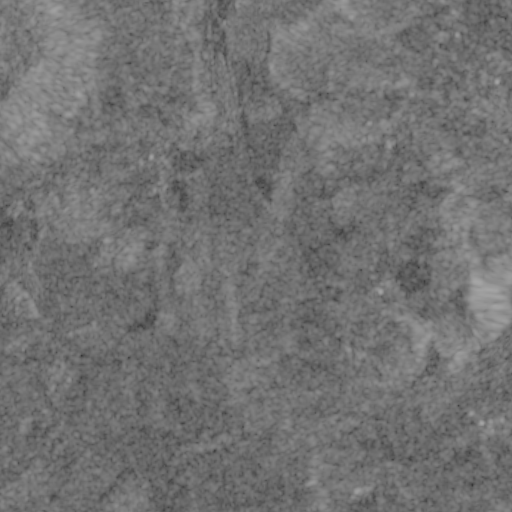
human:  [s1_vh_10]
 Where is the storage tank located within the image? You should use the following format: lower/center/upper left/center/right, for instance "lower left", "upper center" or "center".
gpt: The storage tank is located in the upper right of the image.
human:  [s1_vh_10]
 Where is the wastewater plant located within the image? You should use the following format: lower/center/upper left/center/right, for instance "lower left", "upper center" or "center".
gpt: The wastewater plant is located in the lower right of the image.
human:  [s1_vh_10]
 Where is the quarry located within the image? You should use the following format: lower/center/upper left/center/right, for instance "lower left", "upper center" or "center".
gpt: There is no quarry in the image.

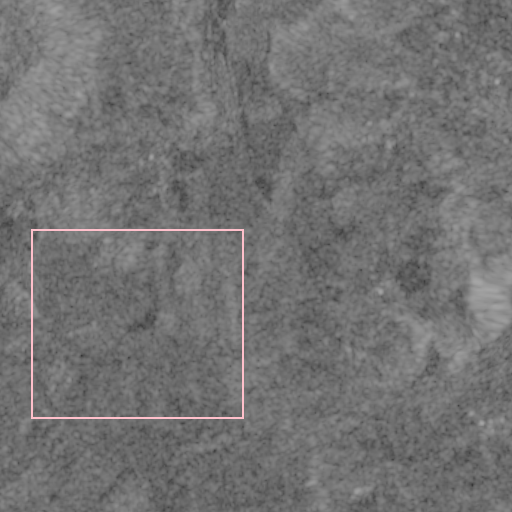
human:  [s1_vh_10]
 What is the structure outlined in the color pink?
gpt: The structure outlined in pink is a crop field.
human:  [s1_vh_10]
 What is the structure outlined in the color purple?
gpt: There is no purple outline.